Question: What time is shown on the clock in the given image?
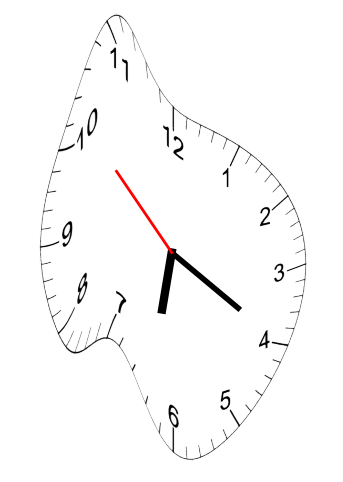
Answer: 06:19:52